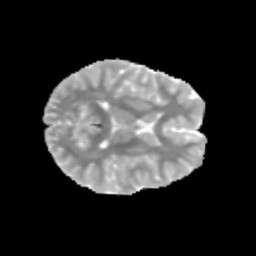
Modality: MD
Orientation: axial
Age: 10
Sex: female
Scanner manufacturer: siemens
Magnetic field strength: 3 T
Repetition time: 3.8 s
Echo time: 0.07 s